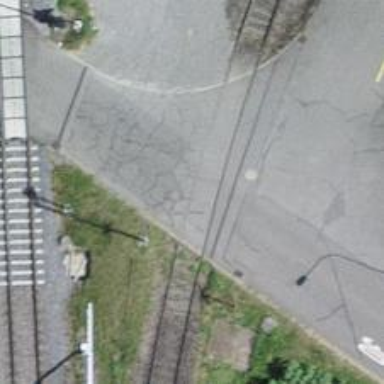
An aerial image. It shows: Railway level crossing.